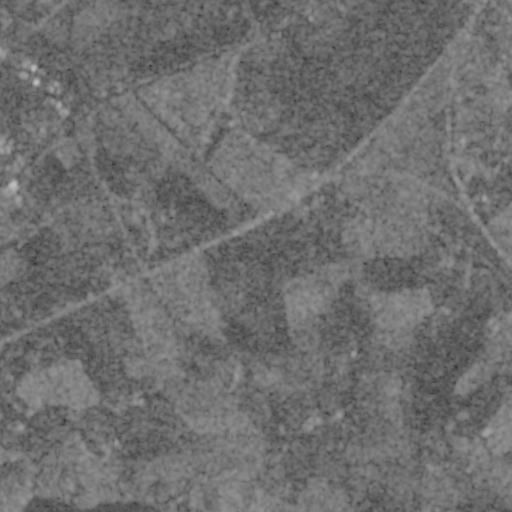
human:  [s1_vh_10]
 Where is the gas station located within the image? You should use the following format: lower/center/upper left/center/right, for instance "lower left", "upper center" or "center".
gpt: The gas station is located in the upper left of the image.
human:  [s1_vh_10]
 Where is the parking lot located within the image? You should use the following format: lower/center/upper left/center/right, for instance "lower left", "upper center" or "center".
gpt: The parking lot is located in the upper left of the image.
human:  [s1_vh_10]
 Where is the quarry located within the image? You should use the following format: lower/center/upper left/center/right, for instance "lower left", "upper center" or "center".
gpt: The quarry is located in the lower left of the image.
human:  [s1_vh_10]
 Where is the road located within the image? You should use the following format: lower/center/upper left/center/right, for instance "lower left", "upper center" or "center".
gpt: There is no road in the image.

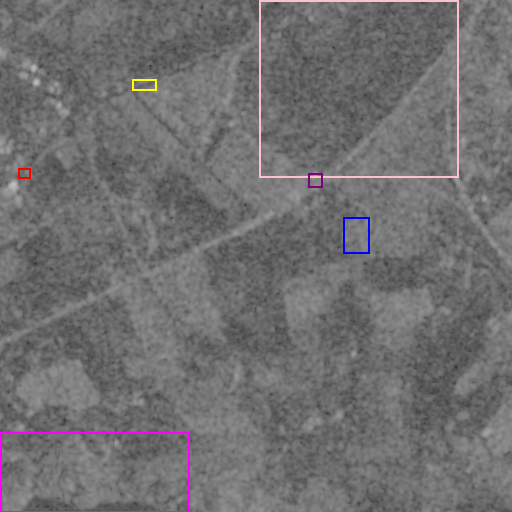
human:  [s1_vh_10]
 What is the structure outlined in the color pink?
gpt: The structure outlined in pink is a crop field.
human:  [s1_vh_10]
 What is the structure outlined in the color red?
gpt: The structure outlined in red is a gas station.
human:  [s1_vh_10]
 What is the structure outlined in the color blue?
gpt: The structure outlined in blue is a park.
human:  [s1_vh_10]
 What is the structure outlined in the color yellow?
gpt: The structure outlined in yellow is a parking lot.
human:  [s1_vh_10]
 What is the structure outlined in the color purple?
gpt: The structure outlined in purple is a power substation.
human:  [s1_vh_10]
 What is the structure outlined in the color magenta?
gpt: The structure outlined in magenta is a quarry.
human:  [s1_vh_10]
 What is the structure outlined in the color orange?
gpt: There is no orange outline.